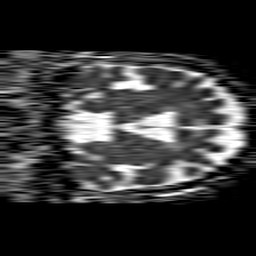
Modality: ADC
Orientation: coronal
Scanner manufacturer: philips
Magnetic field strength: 1.5 T
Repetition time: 4.6 s
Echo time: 0.08631 s